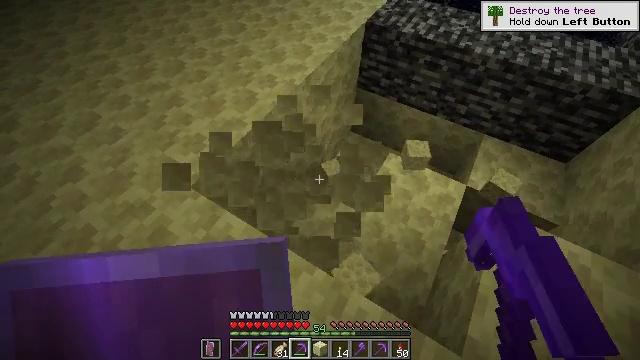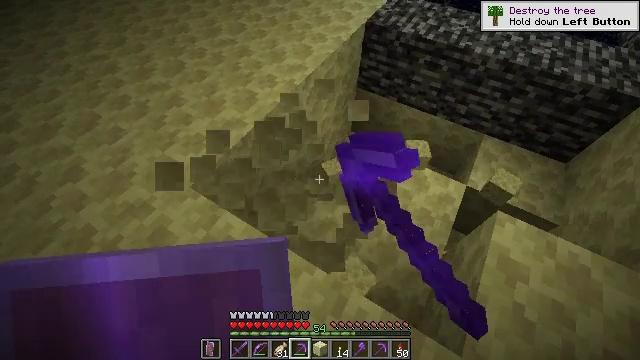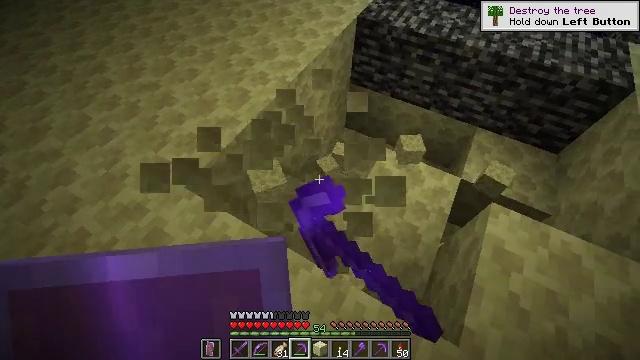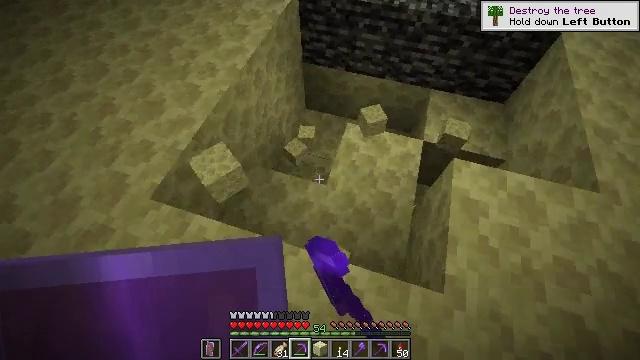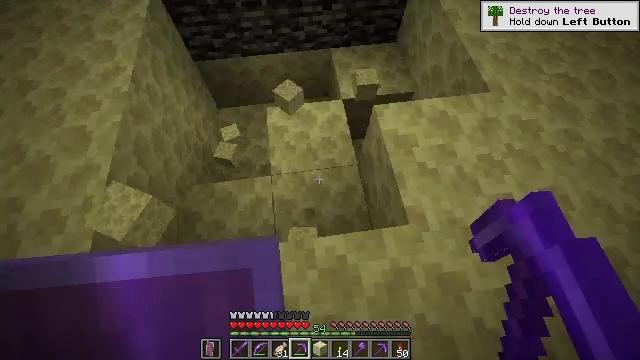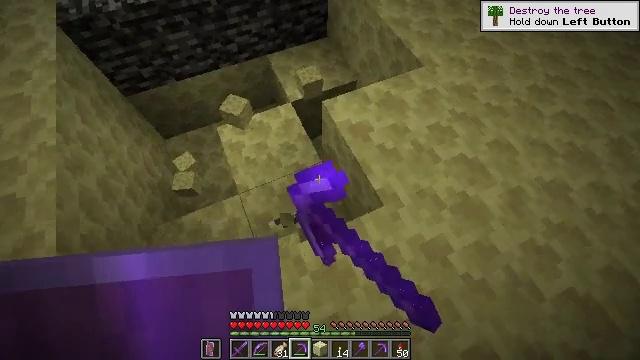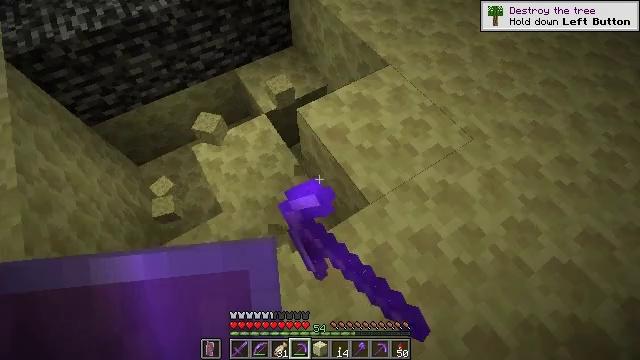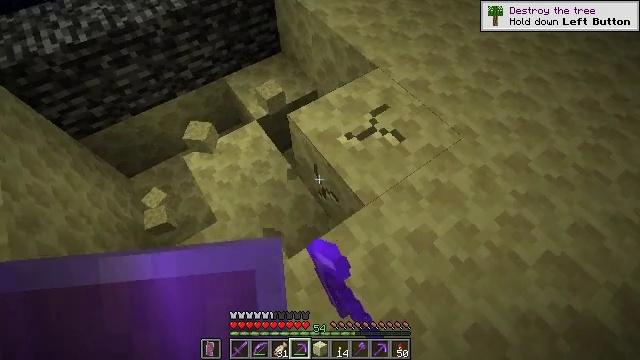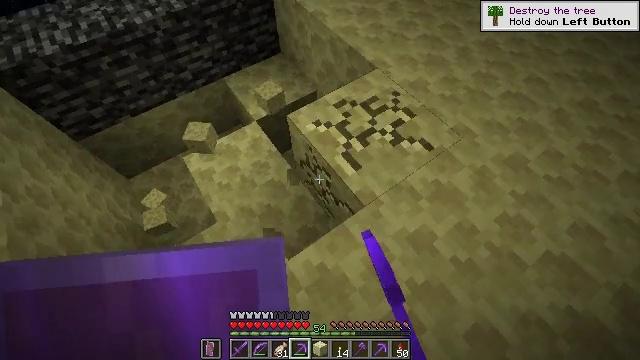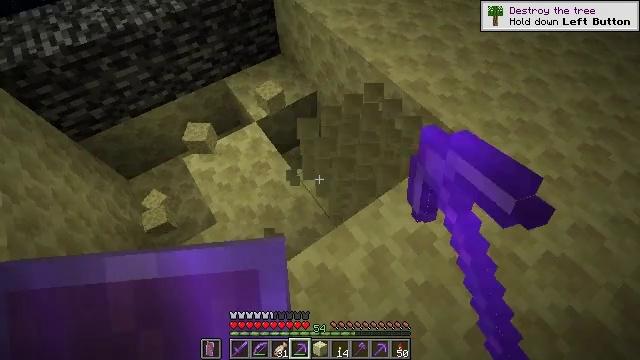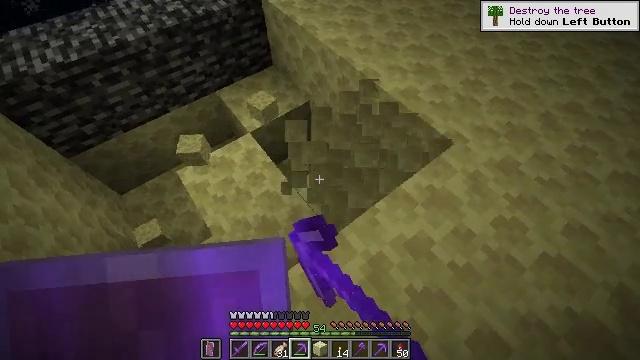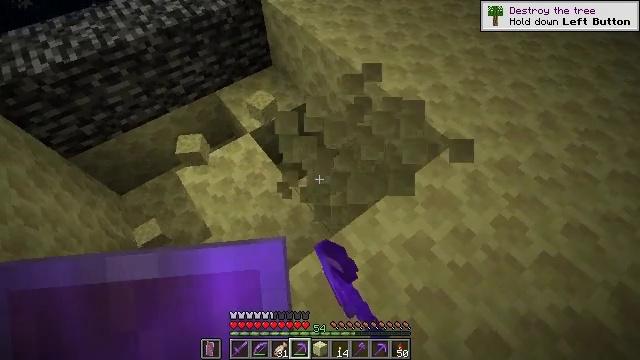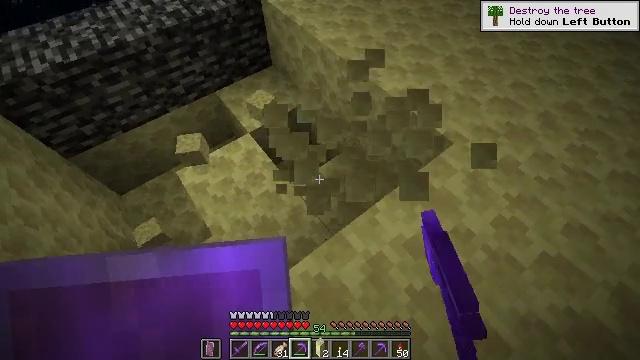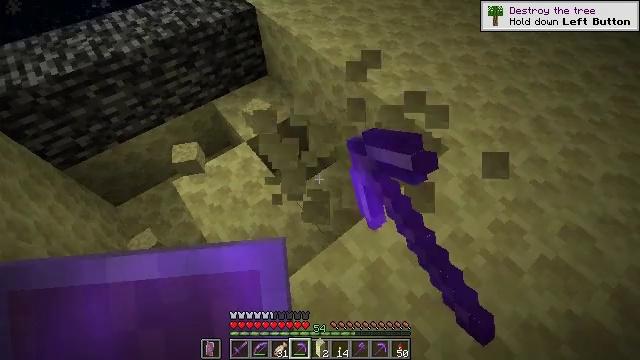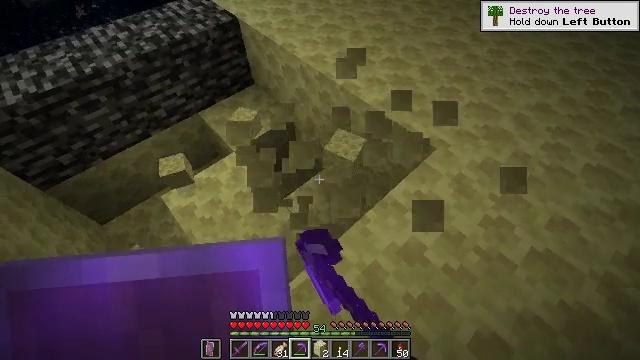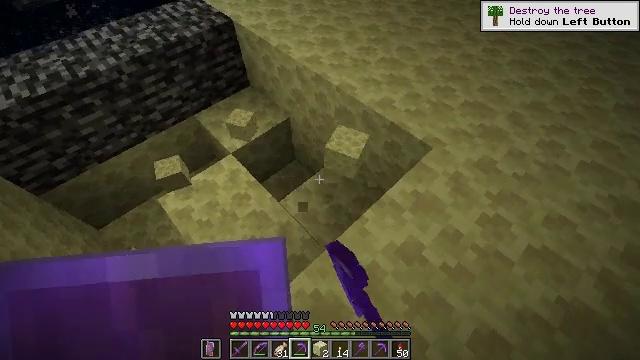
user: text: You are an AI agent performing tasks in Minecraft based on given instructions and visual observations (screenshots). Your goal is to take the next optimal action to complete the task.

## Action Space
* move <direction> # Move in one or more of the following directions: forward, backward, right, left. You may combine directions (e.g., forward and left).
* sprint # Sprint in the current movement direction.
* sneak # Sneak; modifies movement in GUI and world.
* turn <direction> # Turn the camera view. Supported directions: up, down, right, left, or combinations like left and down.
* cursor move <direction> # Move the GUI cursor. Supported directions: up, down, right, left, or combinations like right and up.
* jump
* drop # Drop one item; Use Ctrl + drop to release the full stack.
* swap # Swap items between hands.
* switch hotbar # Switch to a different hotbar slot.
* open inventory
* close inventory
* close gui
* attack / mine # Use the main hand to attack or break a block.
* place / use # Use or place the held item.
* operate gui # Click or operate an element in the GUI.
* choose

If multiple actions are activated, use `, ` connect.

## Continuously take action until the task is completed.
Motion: motion action
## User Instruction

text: Mine the end stone in the End dimension.
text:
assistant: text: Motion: attack / mine
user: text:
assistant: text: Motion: turn right, attack / mine
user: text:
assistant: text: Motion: turn right and down, attack / mine
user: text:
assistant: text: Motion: turn right and down, attack / mine
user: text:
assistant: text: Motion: turn right, attack / mine
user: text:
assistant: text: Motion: turn right and up, attack / mine
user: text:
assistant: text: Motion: turn right, attack / mine
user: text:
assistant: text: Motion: attack / mine
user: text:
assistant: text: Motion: attack / mine
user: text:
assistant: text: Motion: turn right and up, attack / mine
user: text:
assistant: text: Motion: attack / mine
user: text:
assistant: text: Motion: attack / mine
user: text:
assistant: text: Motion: turn right and up, attack / mine
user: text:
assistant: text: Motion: turn right and up, attack / mine
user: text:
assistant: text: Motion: turn right, attack / mine
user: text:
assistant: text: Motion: attack / mine
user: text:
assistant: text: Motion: turn left, attack / mine
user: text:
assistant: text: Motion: turn left and down, attack / mine
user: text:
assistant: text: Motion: turn left and down, attack / mine
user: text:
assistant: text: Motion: turn left, attack / mine
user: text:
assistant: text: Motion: turn left, attack / mine
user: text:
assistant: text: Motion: turn left, attack / mine
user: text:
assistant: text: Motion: turn left, attack / mine
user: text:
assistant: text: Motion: turn left and up, attack / mine
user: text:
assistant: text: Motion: attack / mine
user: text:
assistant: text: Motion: attack / mine
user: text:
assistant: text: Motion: attack / mine
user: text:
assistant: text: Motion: attack / mine
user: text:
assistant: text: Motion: attack / mine
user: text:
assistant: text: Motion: attack / mine